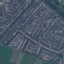
Land use / land cover class: Residential